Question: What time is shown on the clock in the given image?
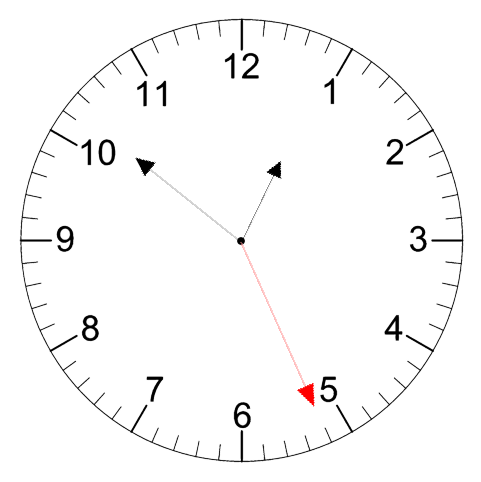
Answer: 12:51:26